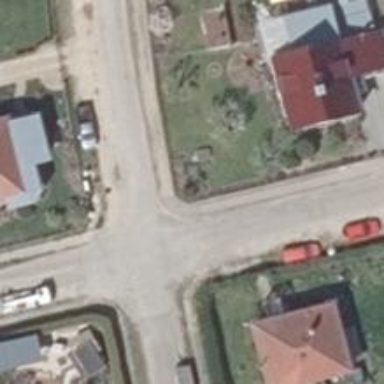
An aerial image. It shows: Residential road with asphalt surface.